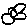
Label: flower